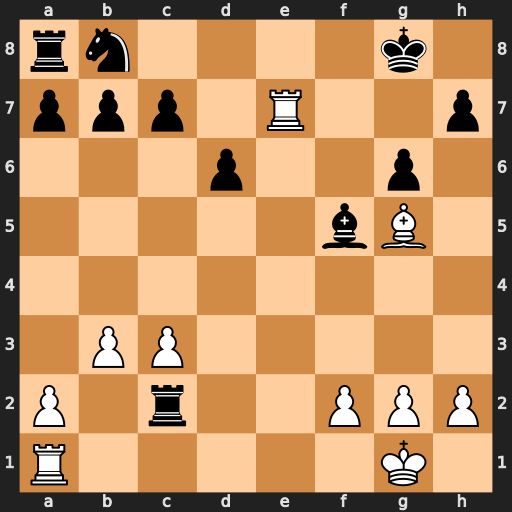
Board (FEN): rn4k1/ppp1R2p/3p2p1/5bB1/8/1PP5/P1r2PPP/R5K1
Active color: w
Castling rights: -
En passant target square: -
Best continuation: Re8+ Kg7 Rae1 Nc6 Rxa8